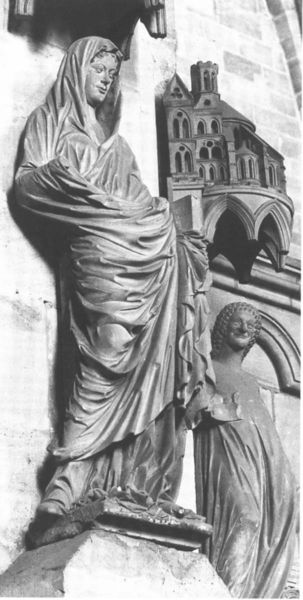
Titel: Maria und der Verkündigungsengel
Standort: Bamberg, Dom (EU - D - B)
Schlagwörter: hand, mann, umhang, weiß, stadt, fenster, frau, frisur, kleid, schwarz, säule, gebäude, haus, schleier, wand, falten, faru, gesicht, sockel, stehen, stein, steine, kirche, figur, gewand, mantel, gotik, locken, turm, skulptur, statue, lächeln, bogen, mauer, rundbogen, falte, kopftuch, bildhauerei, plastik, podest, zeigen, foto, buch, fuss, burg, kloster, religion, dom, kathedrale, skulpturen, gotisch, baldachin, heiliger, konsole, heilige, gothik, maria, verhüllt, madonna, skultpur, gewände, stifterin, bauskulptur, naumburg, stifterfigur, skuöptur, gew#, fauss, seigen, gozik